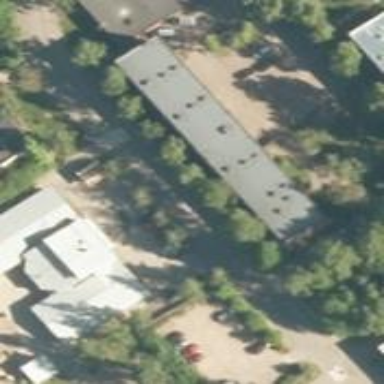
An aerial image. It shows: Public building with gabled roof.